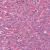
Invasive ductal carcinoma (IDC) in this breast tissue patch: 1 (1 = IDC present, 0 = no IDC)